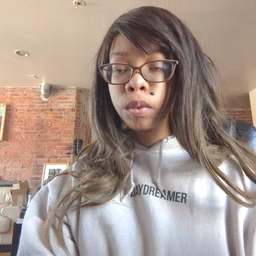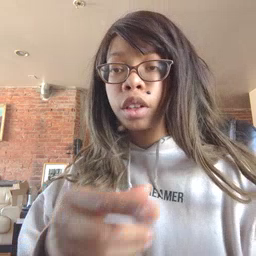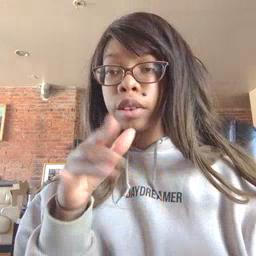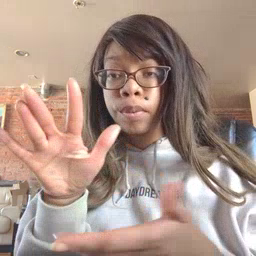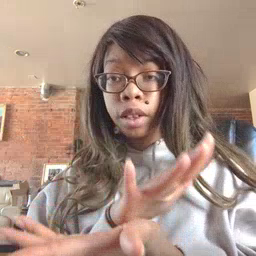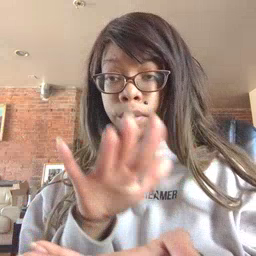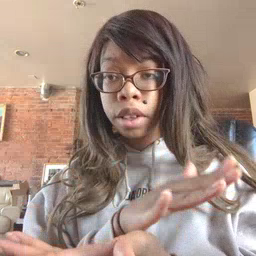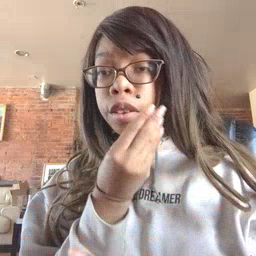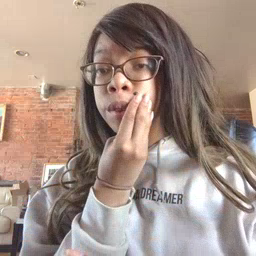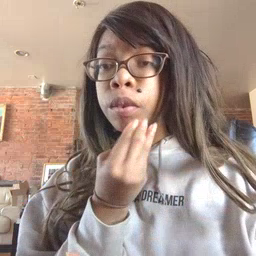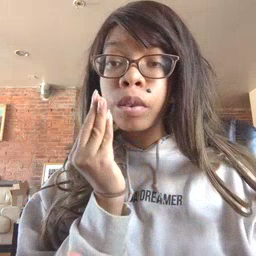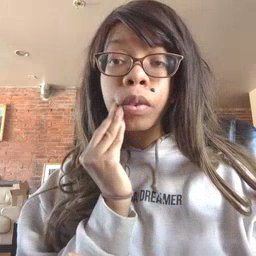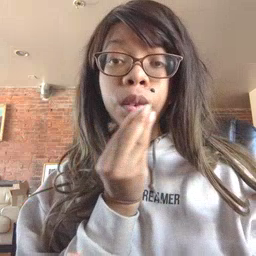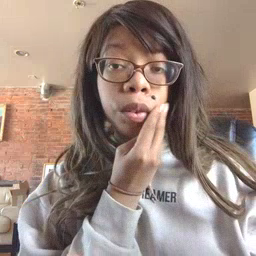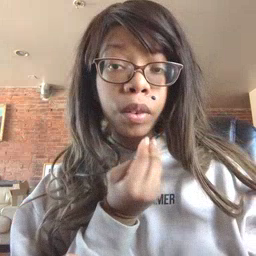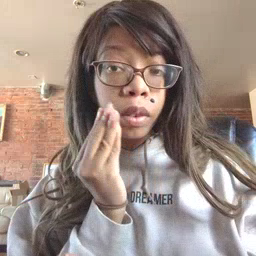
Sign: napkin